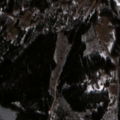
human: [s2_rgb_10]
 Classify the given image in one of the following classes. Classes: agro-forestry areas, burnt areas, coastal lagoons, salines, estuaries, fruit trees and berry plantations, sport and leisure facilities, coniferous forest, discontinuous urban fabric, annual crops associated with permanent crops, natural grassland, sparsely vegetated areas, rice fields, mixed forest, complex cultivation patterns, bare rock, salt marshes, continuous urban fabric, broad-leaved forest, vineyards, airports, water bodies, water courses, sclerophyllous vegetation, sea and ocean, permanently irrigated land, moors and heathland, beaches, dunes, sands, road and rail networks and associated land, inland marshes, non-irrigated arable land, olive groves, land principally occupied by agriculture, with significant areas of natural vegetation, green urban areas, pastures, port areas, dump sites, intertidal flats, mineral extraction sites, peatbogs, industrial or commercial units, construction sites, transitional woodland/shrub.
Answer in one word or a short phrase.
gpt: pastures, land principally occupied by agriculture, with significant areas of natural vegetation, coniferous forest, mixed forest, transitional woodland/shrub, water bodies